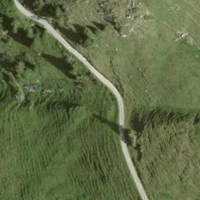
EUNIS habitat code: 26
Species observed at this site:
Pimpinella major
Vicia sepium
Campanula thyrsoides
Campanula barbata
Galium album
Bartsia alpina
Arnica montana
Silene dioica